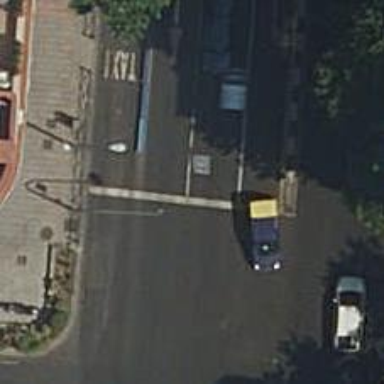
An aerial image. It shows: Road with traffic signals.